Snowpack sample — Snodgrass Mountain, Crested Butte, Colorado (2/4/25, 12:06 PM MST)
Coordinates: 38.923, -106.968
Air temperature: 35 °F
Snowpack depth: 80 cm
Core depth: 70 cm
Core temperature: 32 °F
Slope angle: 14°, slope face: 78°
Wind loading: low
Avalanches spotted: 0
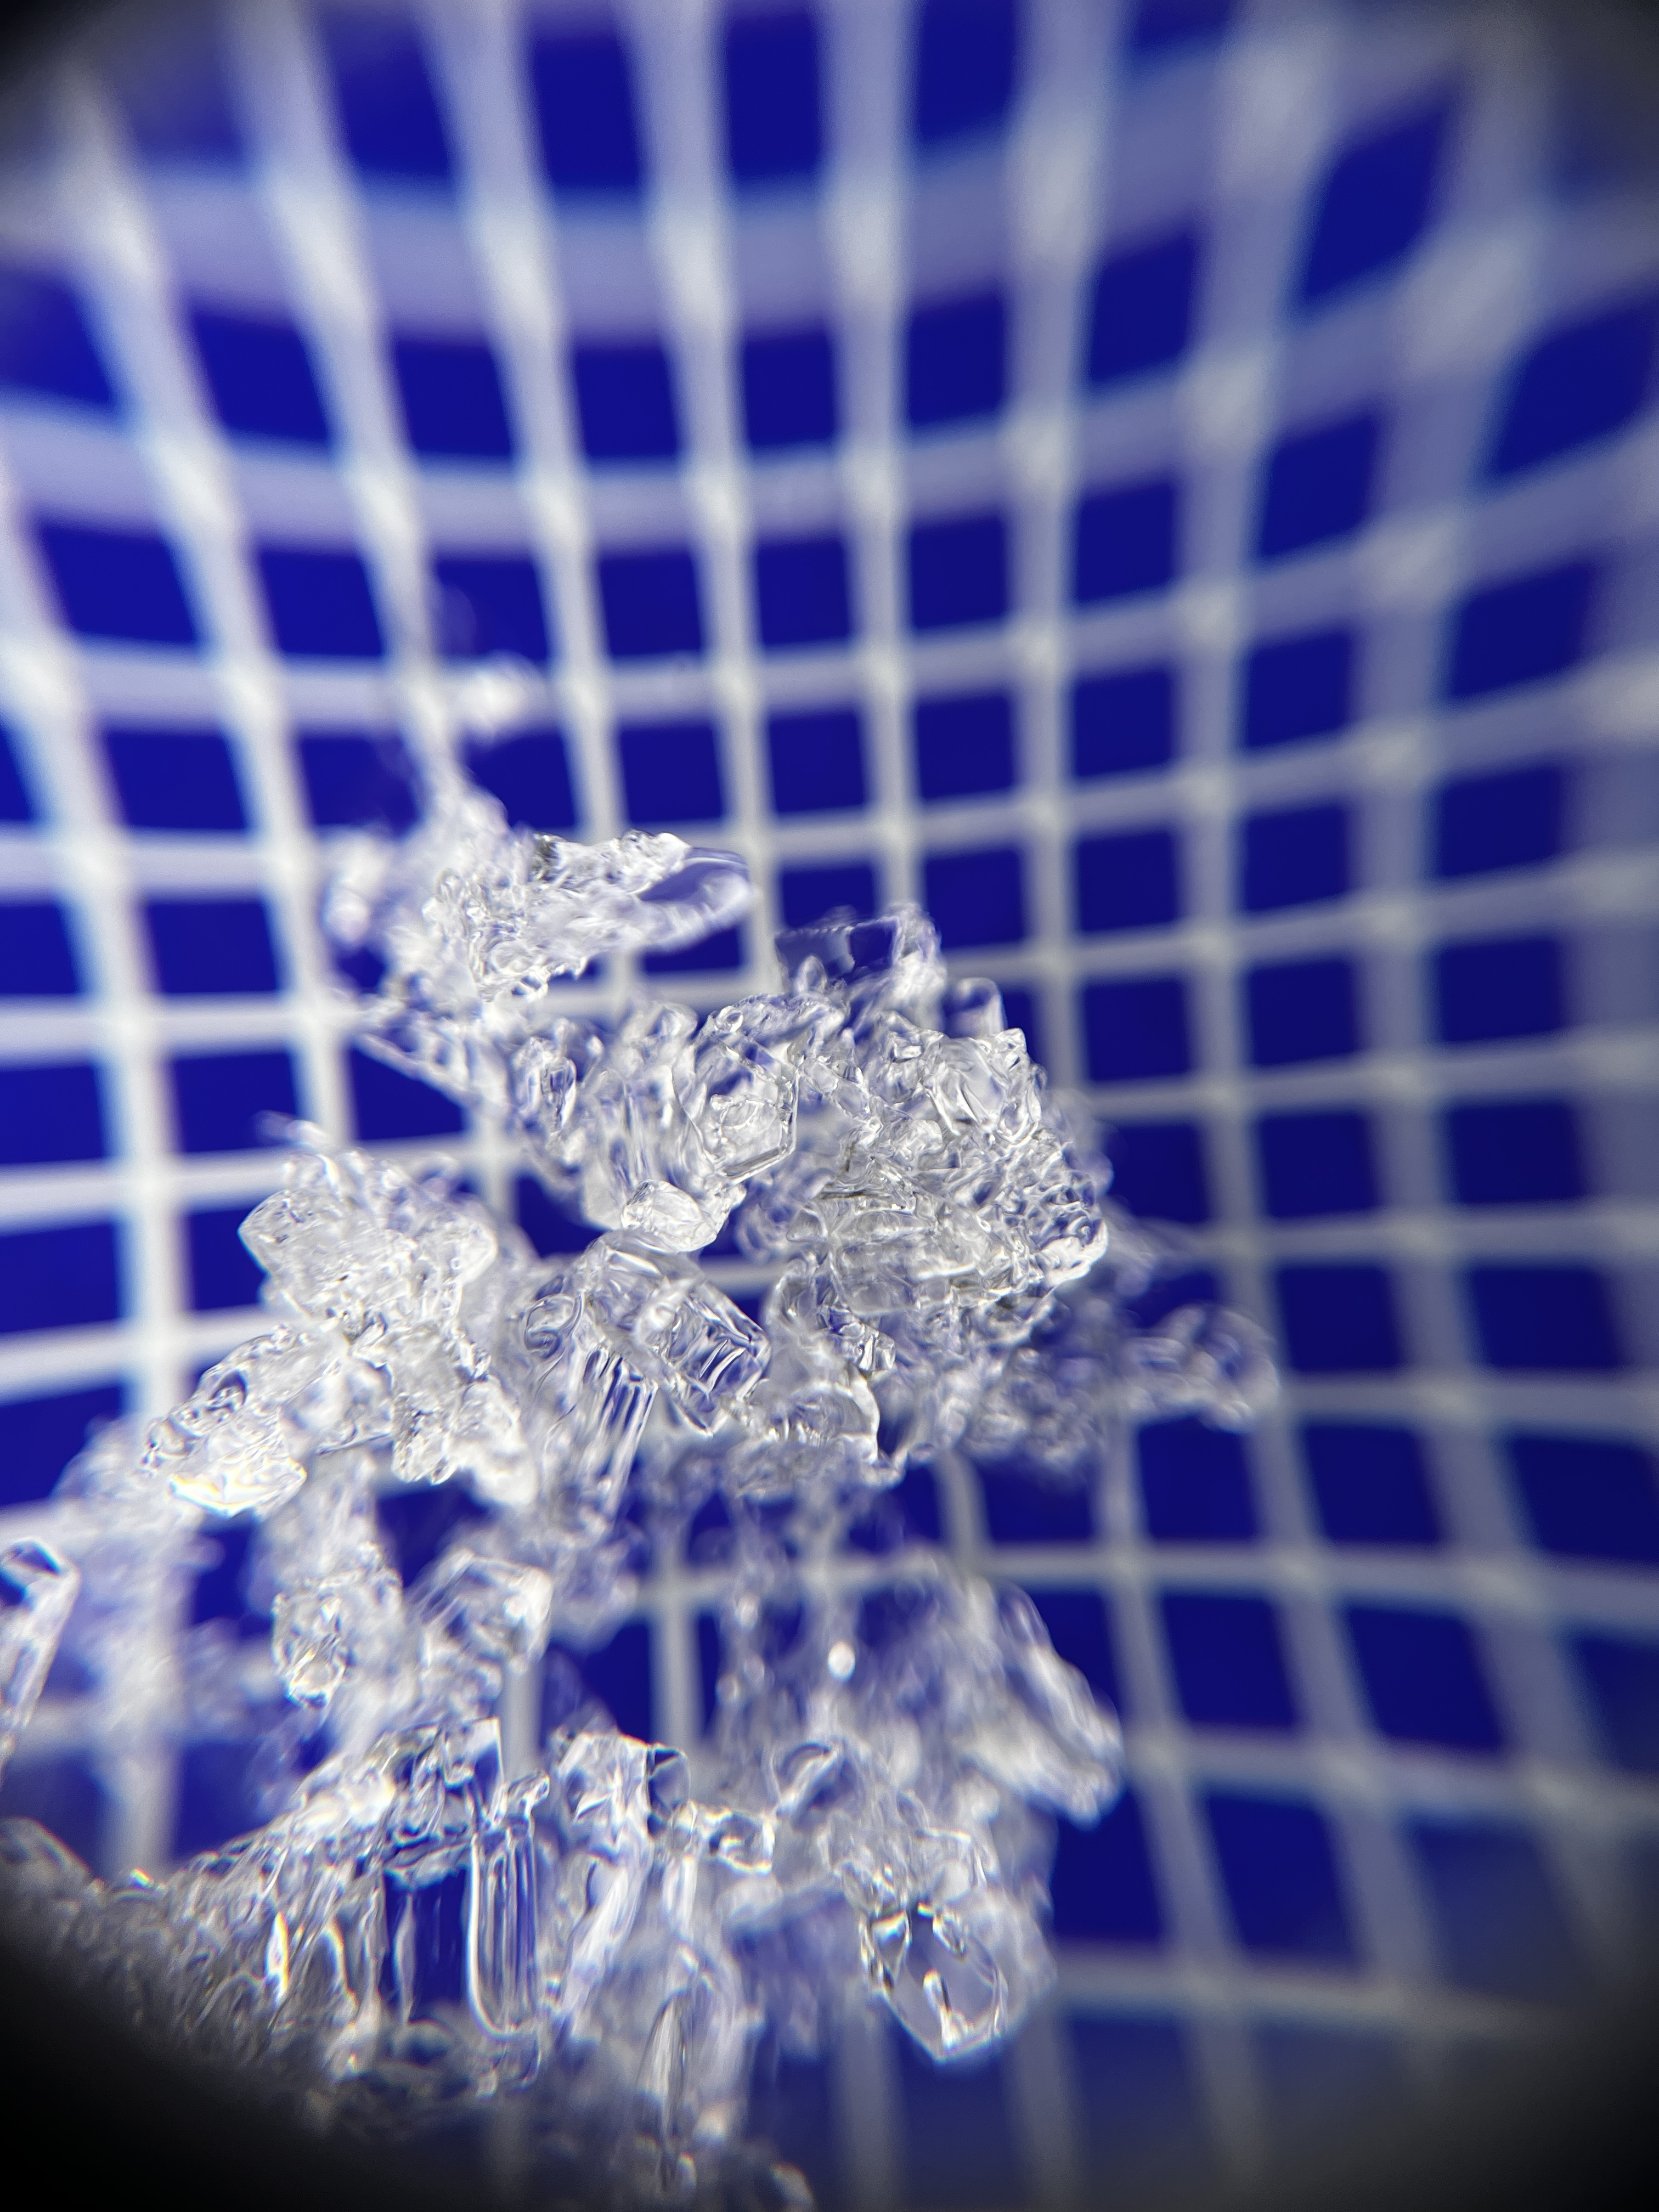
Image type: magnified_profile
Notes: No avalanches nearby, unusually warm weather for the last month reported by residents, Collected 25 yards from treeline